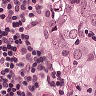
Metastatic tissue present: yes